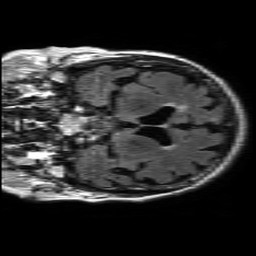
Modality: FLAIR
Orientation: coronal
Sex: female
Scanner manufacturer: philips
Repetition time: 11 s
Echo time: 0.125 s